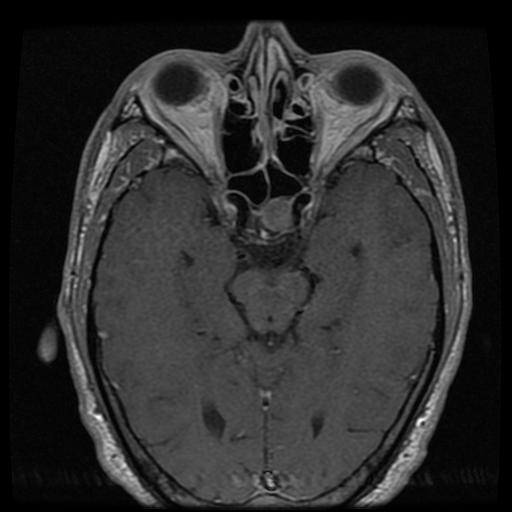
Label: pituitary